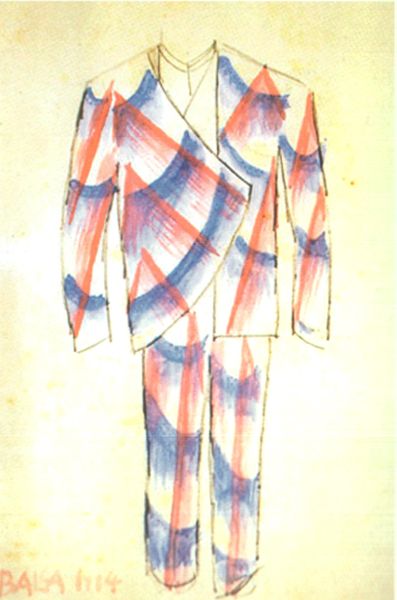
Titel: Bozzetto per vestito da uomo
Künstler: Giacomo Balla
Institution: Fondazione Biagiotti-Cigna
Schlagwörter: blau, mann, weiß, aquarell, dreieck, gelb, ocker, bunt, hell, hintergrund, kariert, skizze, zeichnung, rot, beige, karo, malerei, mode, muster, anzug, hemd, hose, jacke, kleidung, kragen, ärmel, signatur, flach, kostüm, stoff, formen, krawatte, streifen, form, schnitt, bleistift, entwurf, ecken, picasso, hamd, design, buntstift, thater, asymetrisch, figurine, kleidungsstück, bala, herrenanzug, männerkleidung, bjacke, konpfverschluß